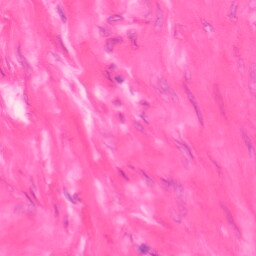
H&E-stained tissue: Colon